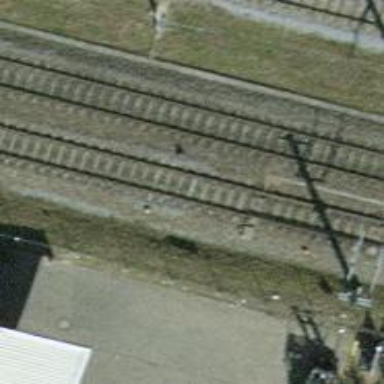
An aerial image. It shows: Single railway track with electrified contact line.